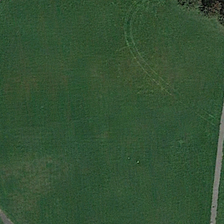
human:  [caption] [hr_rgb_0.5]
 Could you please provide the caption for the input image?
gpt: two roads are in a piece of green meadow with several trees .

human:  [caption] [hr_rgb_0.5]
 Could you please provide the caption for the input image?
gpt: a green line is in the middle of the meadow .

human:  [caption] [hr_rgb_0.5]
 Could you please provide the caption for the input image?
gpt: the meadow is green ,smooth and endless .

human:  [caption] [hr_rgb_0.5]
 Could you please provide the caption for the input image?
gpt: two roads are in a piece of green meadow with several trees .

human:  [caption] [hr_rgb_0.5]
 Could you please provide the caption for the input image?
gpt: the meadow is green ,smooth and endless .